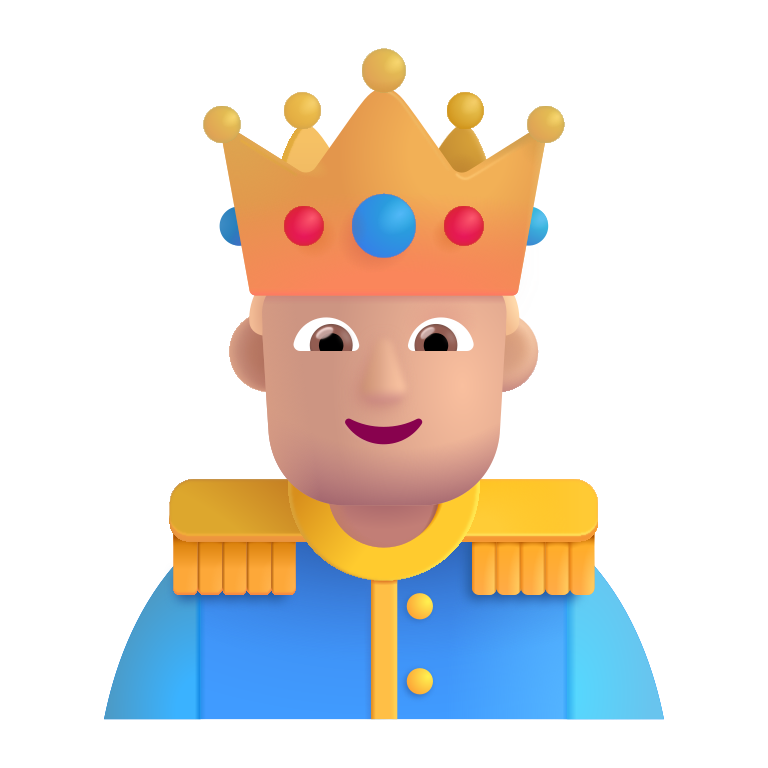
prince color  light